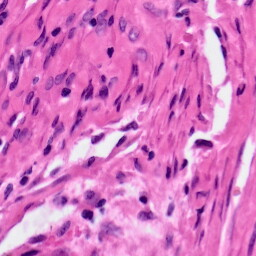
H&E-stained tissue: Ovarian